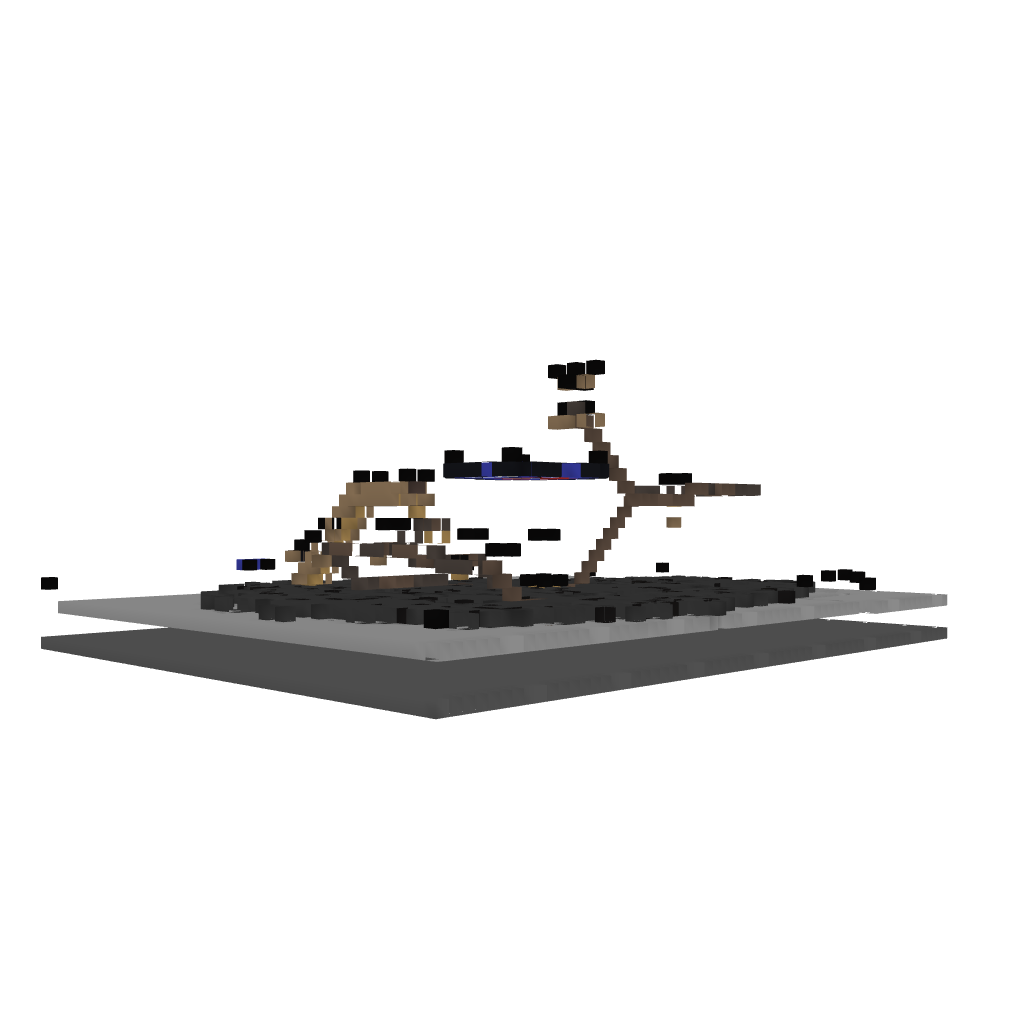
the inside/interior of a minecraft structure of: Monster Roller Coaster